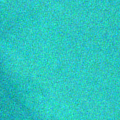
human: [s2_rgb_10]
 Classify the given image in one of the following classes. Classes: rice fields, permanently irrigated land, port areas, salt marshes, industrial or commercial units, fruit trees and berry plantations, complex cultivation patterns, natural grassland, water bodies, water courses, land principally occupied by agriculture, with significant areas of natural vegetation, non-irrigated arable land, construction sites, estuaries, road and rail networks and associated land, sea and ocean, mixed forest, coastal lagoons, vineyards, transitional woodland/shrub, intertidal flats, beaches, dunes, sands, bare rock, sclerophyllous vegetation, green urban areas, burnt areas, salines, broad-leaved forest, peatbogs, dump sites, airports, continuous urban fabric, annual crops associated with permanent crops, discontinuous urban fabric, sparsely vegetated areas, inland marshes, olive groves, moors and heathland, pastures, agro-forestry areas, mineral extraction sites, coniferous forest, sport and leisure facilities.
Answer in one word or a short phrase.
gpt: sea and ocean